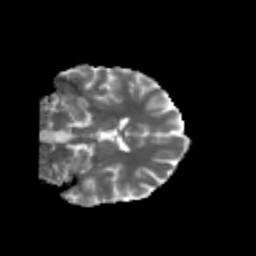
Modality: MD
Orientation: coronal
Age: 28
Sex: female
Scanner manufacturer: siemens
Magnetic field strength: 3 T
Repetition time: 3.5 s
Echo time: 0.125 s